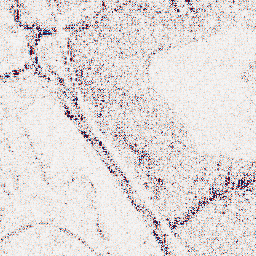
Category: wavelet
Decomposition family: wavelet_dwt
Decomposition parameters: wavelet: coif2
level: 1
Upsampling method: bicubic
Upsampling parameters: scale: 4
Upsampling scale: 4